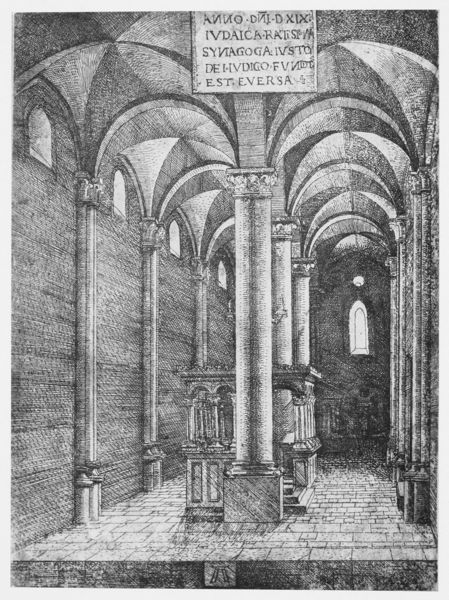
Titel: Inneres der Synagoge von Regensburg
Künstler: Albrecht Altdorfer
Schlagwörter: schatten, fenster, licht, pfeiler, schwarz, säulen, weiss, zeichnung, gebäude, architektur, sockel, kirche, decke, gotik, schrift, bogen, mauer, stufe, stufen, halle, bögen, gang, dom, kohle, druck, stich, tinte, altar, kathedrale, kreuzgewölbe, rundbögen, dürer, sakral, kreuzgang, kriche, synagoge, albrecht